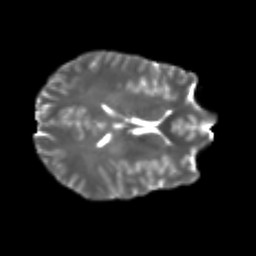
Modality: T2w
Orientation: axial
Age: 23
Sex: male
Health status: healthy
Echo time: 0.074 s